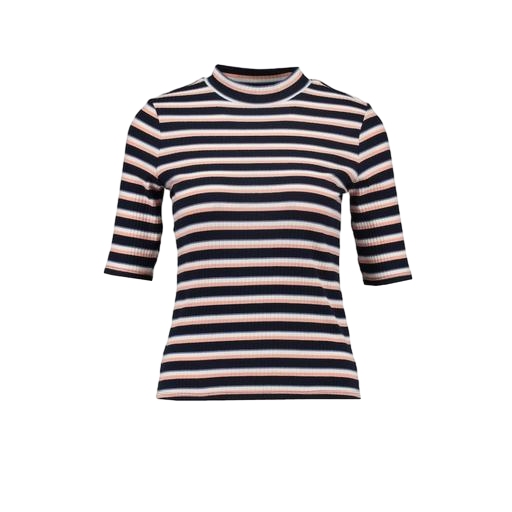
striped tight fitting tee, multicolor high neck t-shirt, short-sleeve top only macy, white background